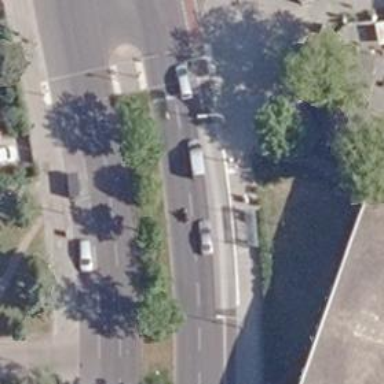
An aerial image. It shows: Public transport stop position.